Question: I want to create single activity having swipable image slider and swipable tabs. But i dont have an idea how to create this. I tried ViewPager is used for full screen swipe to get next full screen. Can any body tell me how to do that.
See image which demonstrates my need. Thanks in advance :)

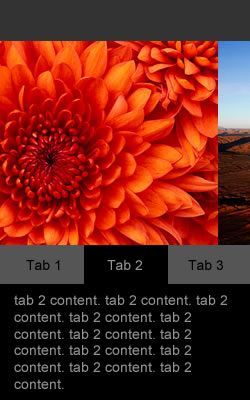
Answer: I'm not sure I understand the question exactly, but I think there is an official Android sample that does exactly that:
<URL>
This is at least a reasonable starting point..